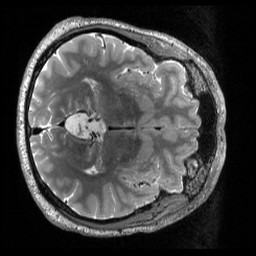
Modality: T2w
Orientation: axial
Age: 52
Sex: male
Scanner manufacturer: siemens
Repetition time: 3.2 s